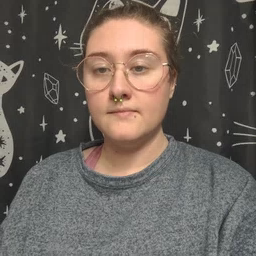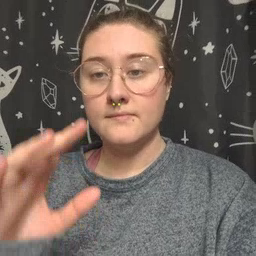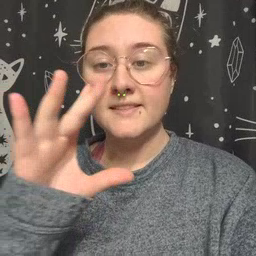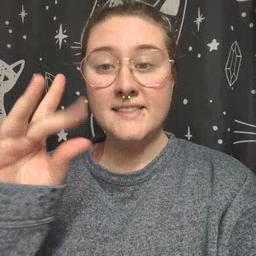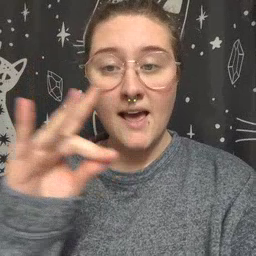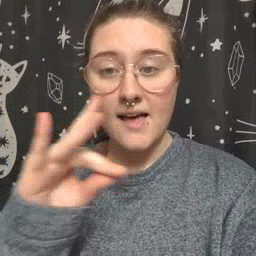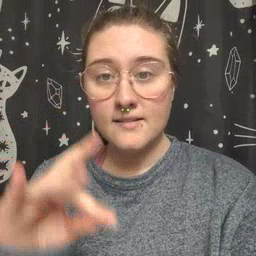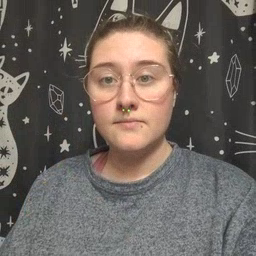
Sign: say